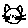
Label: cat